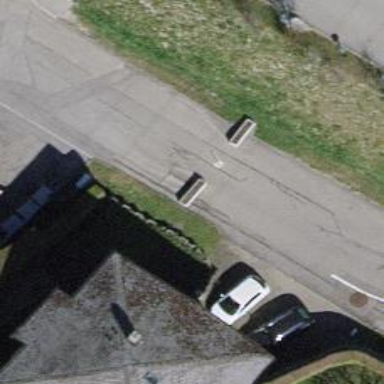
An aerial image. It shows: Block barrier.